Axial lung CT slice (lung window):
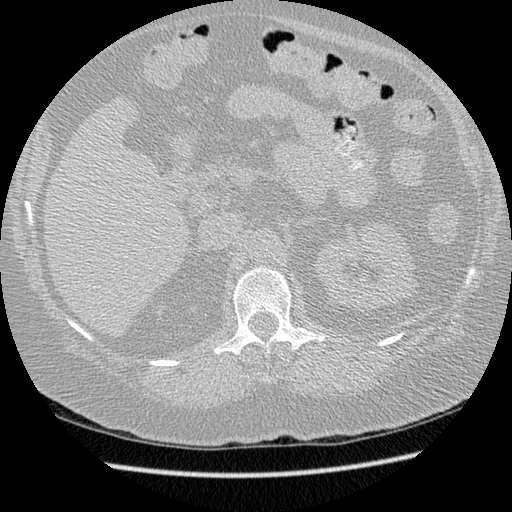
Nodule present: no